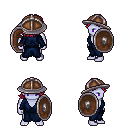
a pixel art fantasy rpg character, male body template, dark elf, purple skin, blue robe, white pants, ruby red swoop hairstyle, chain helm, bracelets, shield, four views (front, back, left, right), 2x2 character sprite sheet, small pixel art, hard edges, no anti-aliasing